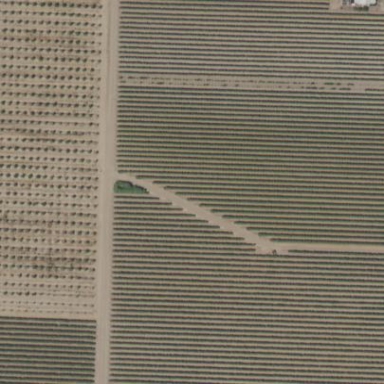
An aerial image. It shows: Vineyard.